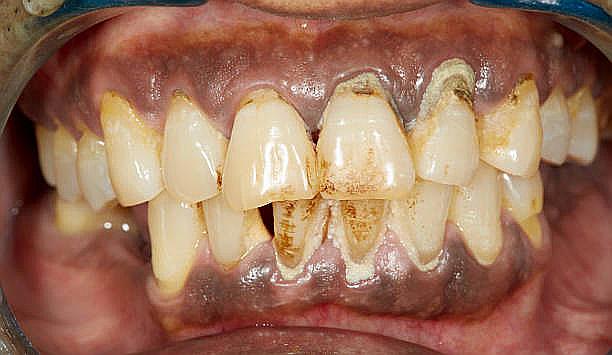
Condition: Calculus